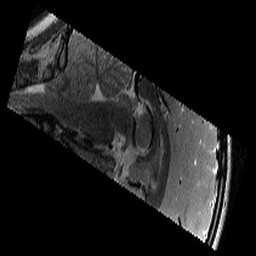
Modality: T2w
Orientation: sagittal
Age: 12
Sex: female
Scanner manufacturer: siemens
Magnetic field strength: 3 T
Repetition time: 9.23 s
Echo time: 0.067 s